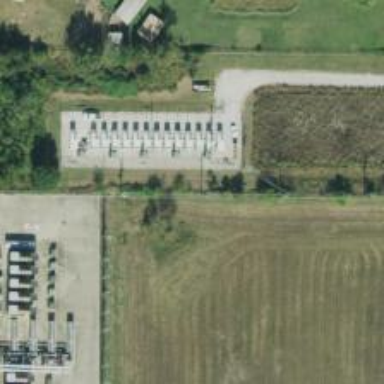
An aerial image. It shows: Generator for power supply.